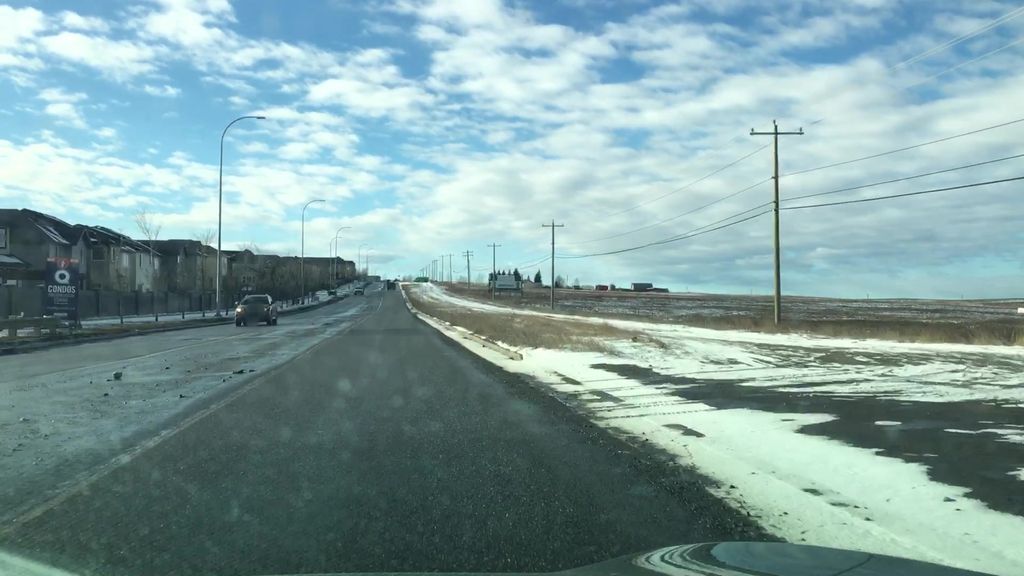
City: calgary